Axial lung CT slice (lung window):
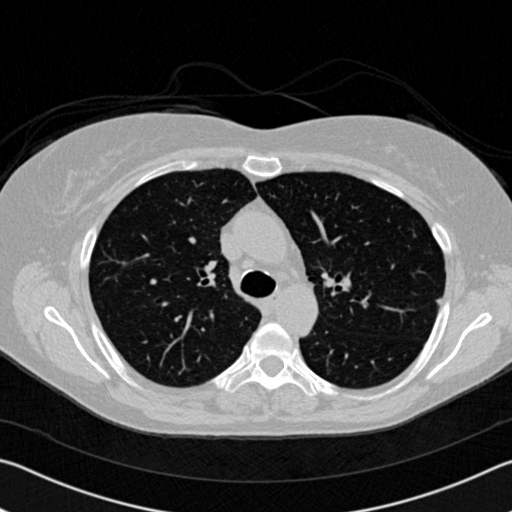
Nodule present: no